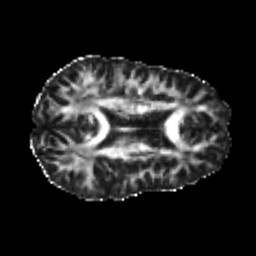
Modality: FA
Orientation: axial
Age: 23
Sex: female
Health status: healthy
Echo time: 0.074 s